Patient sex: F
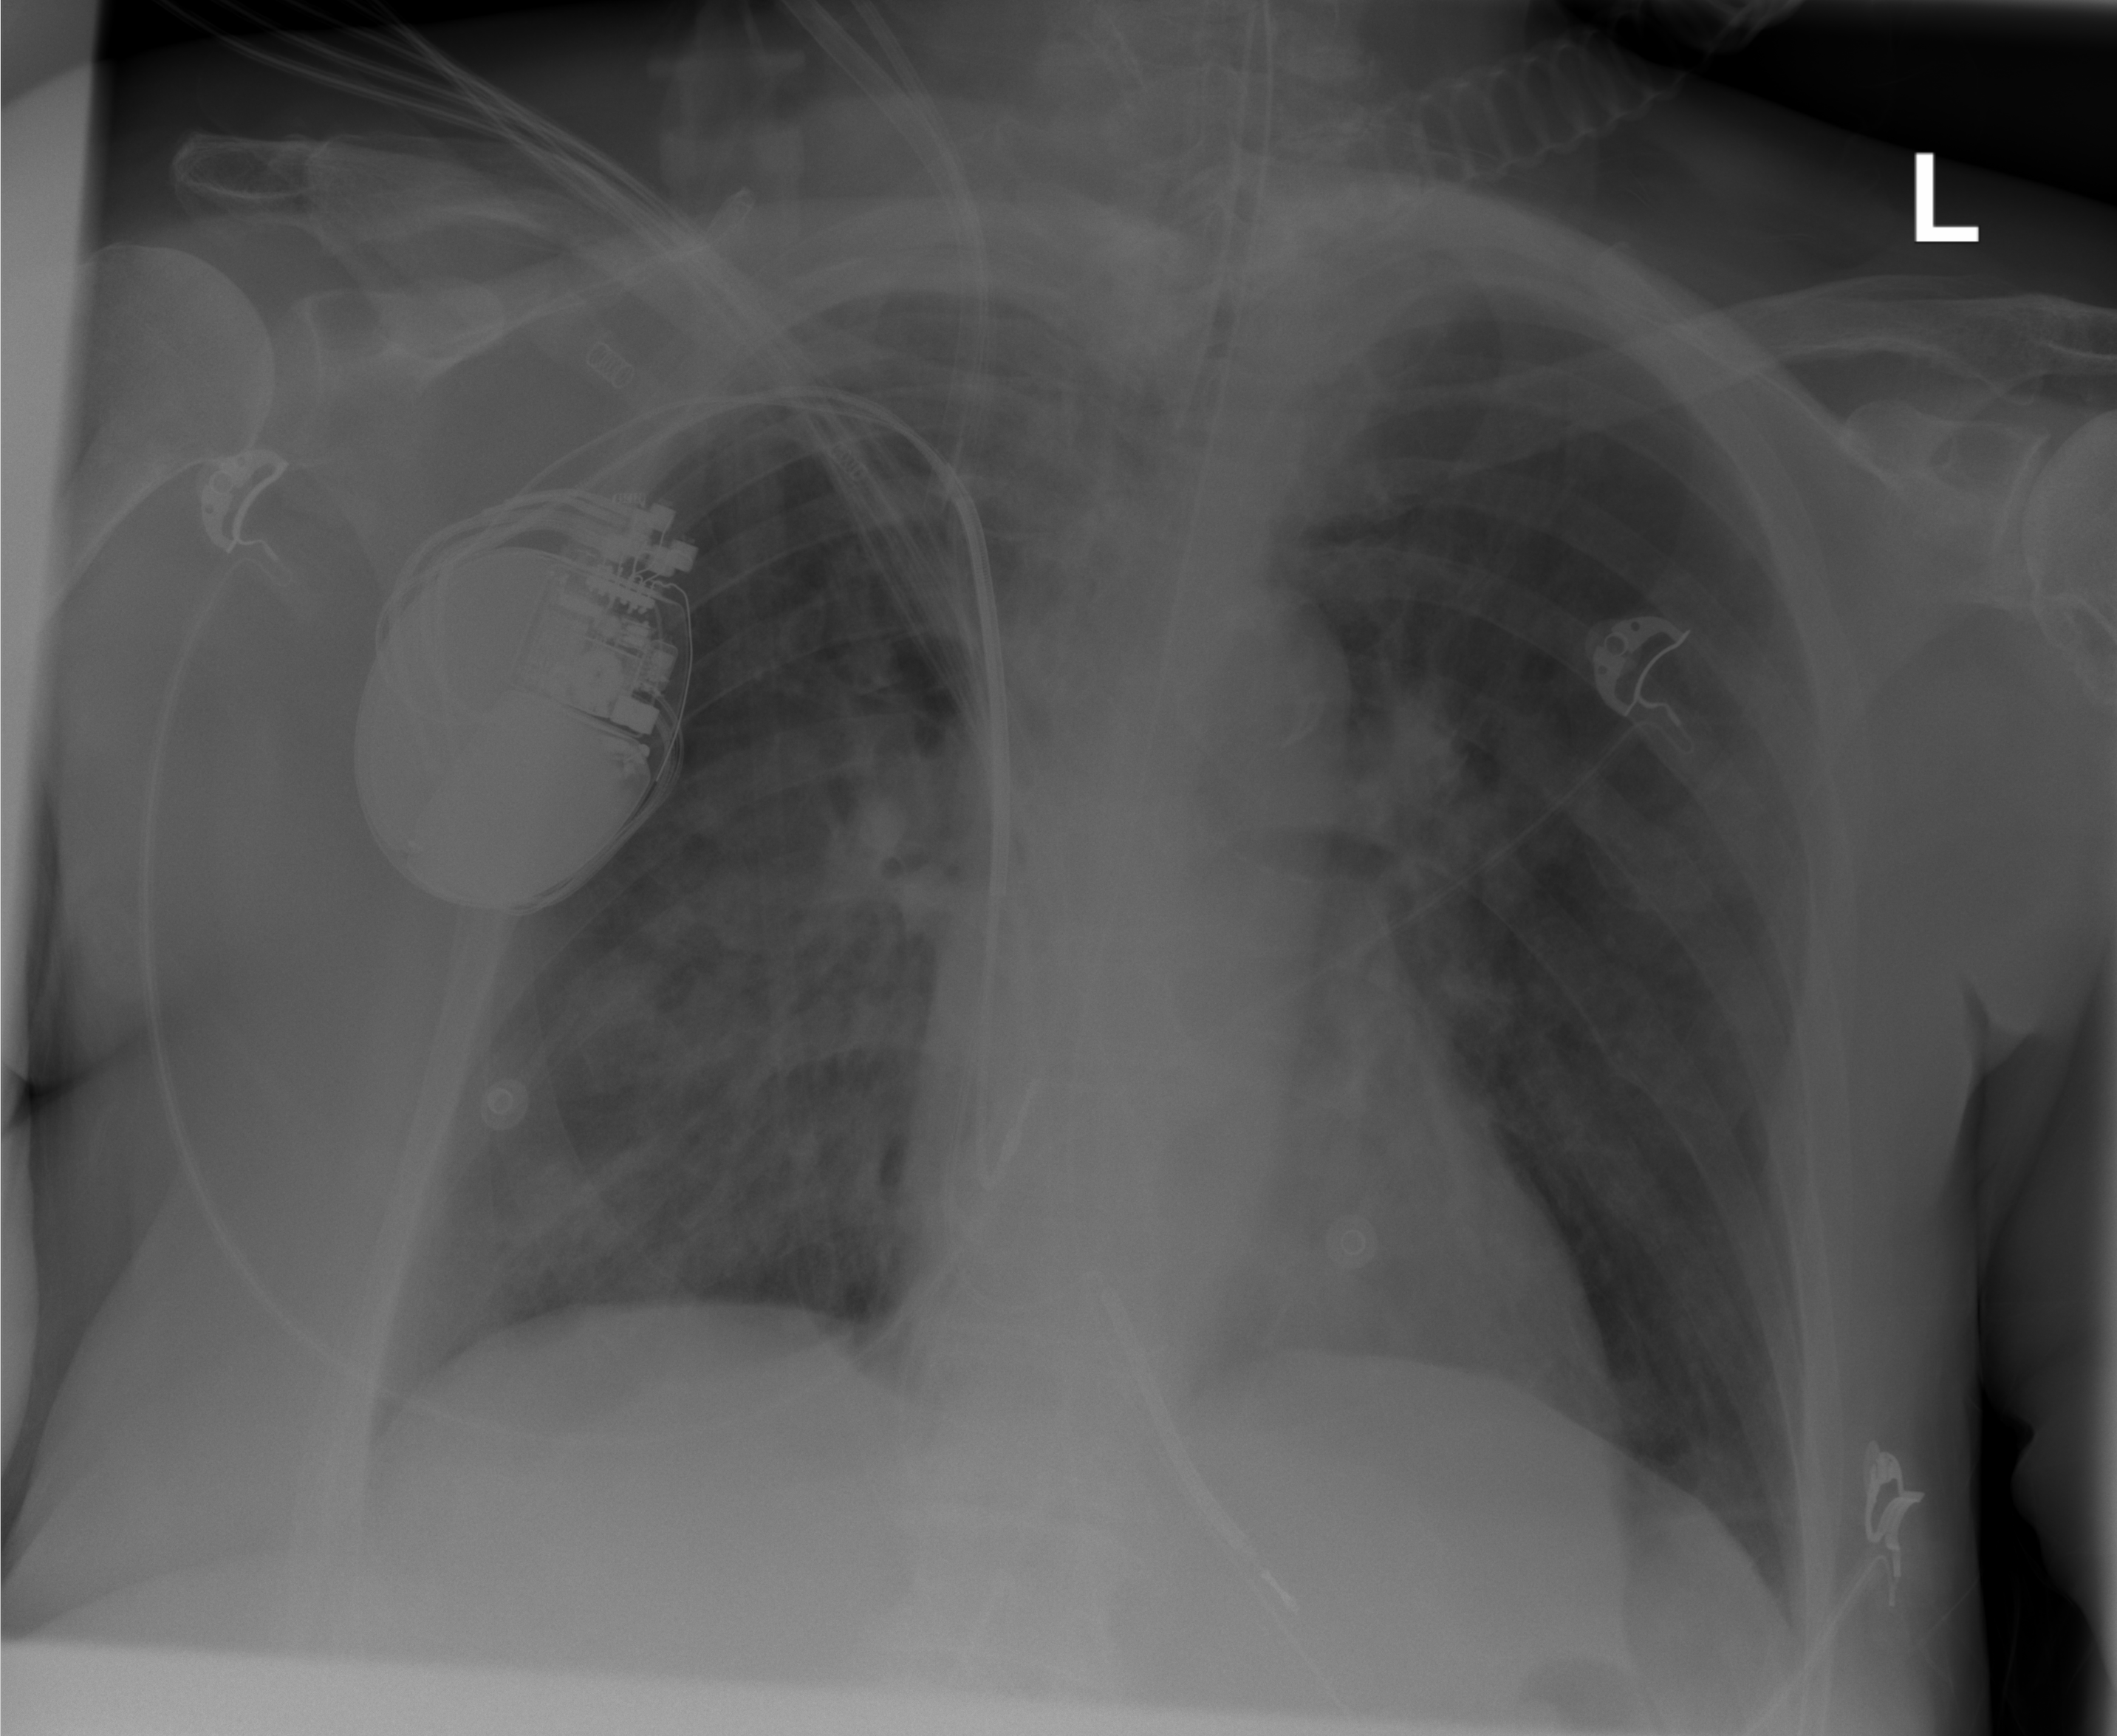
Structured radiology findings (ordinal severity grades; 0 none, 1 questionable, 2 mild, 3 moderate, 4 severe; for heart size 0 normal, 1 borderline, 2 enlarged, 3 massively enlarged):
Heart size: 0
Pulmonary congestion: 3
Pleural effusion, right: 0
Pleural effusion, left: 0
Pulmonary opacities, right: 1
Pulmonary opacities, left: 2
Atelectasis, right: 1
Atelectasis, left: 1